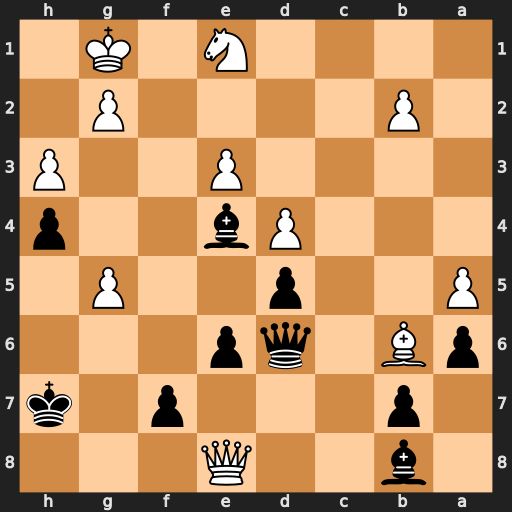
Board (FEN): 1b2Q3/1p3p1k/pB1qp3/P2p2P1/3Pb2p/4P2P/1P4P1/4N1K1
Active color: b
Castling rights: -
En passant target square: -
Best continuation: Qh2+ Kf1 Bg6